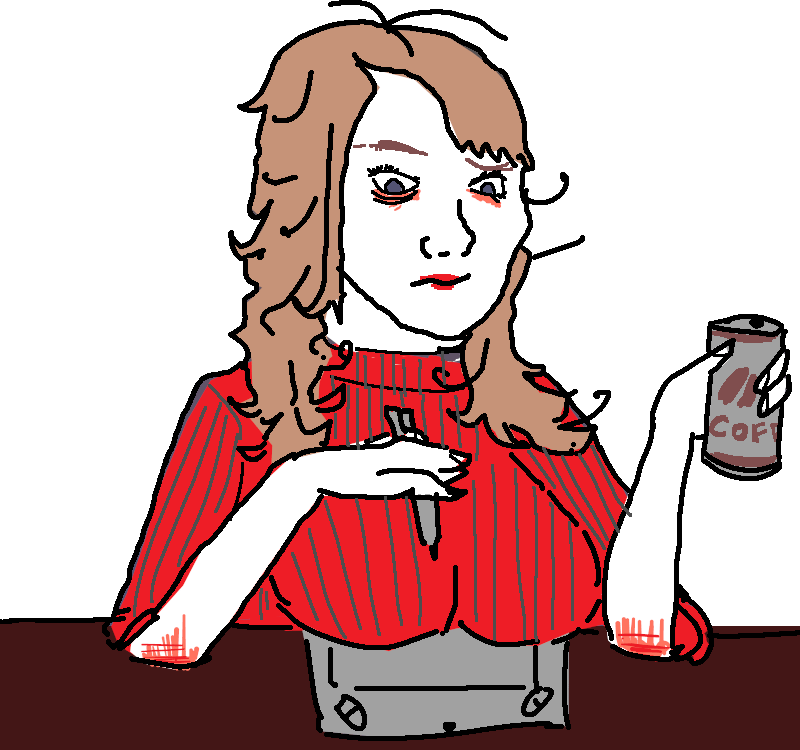
Label: 5_Abusive_Wife